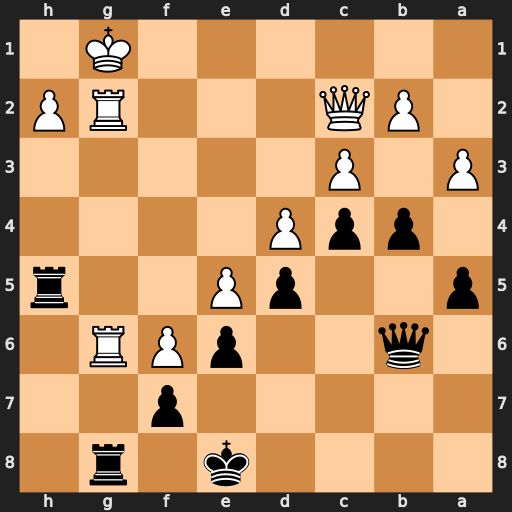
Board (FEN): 4k1r1/5p2/1q2pPR1/p2pP2r/1ppP4/P1P5/1PQ3RP/6K1
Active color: b
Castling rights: -
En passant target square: -
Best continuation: fxg6 Qa4+ Kd8